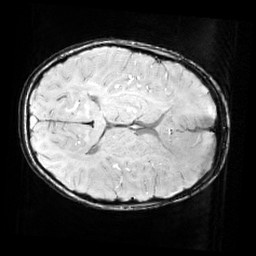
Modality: SWI
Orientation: axial
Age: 9
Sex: male
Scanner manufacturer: siemens
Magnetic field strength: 3 T
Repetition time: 0.027 s
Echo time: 0.02 s